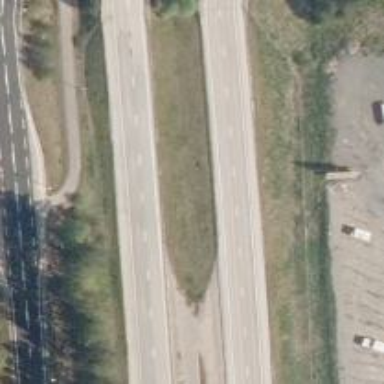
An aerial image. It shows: View of motorway.